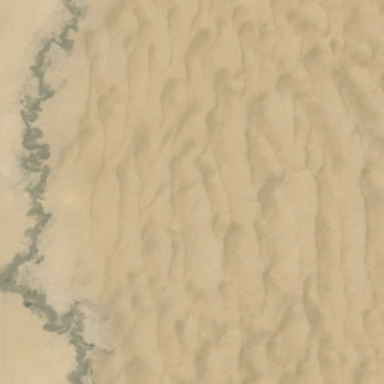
It is a large piece of desert .